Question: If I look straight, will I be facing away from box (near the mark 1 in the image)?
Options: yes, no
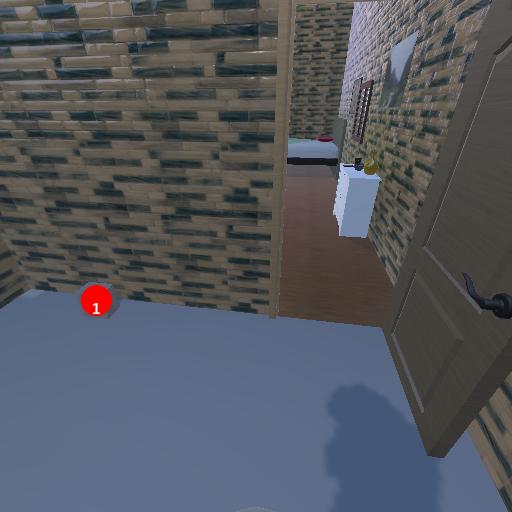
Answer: yes